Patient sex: F
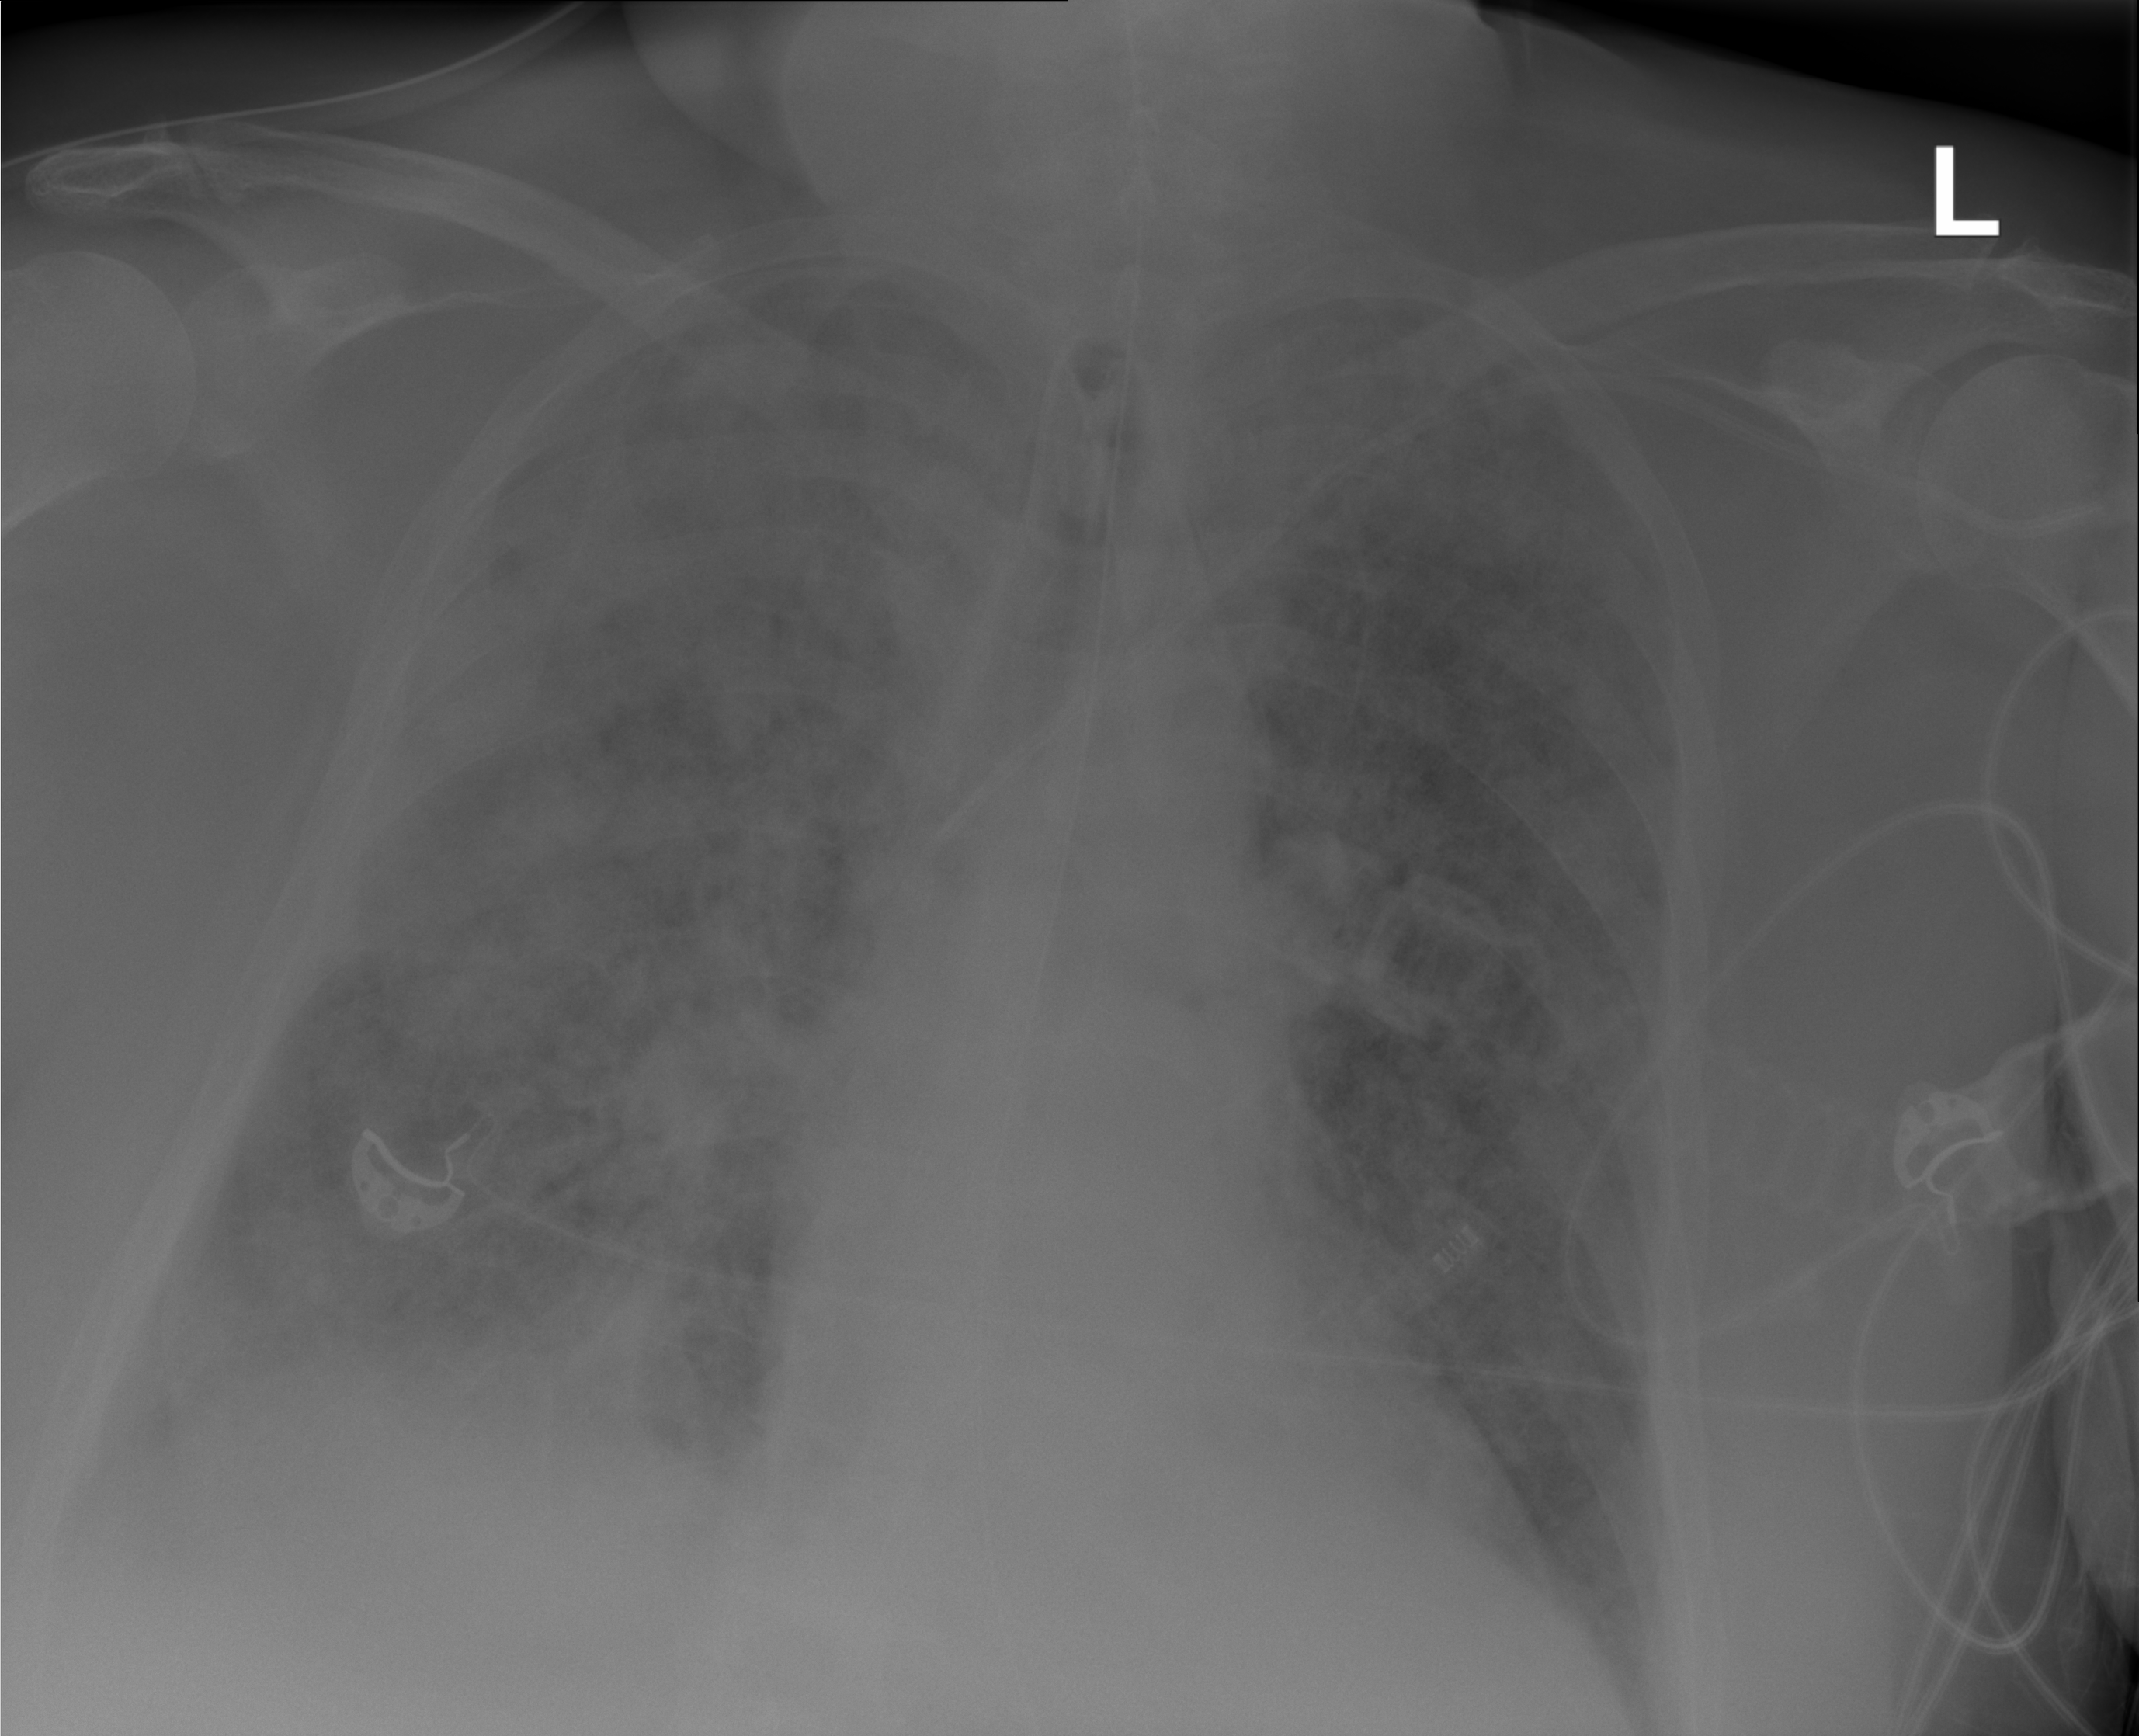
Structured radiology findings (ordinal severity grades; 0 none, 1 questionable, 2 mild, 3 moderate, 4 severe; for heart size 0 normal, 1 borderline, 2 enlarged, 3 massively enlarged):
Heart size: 2
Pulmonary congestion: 3
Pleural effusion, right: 2
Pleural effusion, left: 0
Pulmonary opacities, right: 4
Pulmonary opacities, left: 3
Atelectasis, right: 3
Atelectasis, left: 3